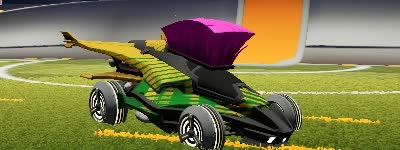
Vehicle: aftershock